Question: WordPress plugins submenu not and delete button not showing. Please see the below image in my plugins dashboard:

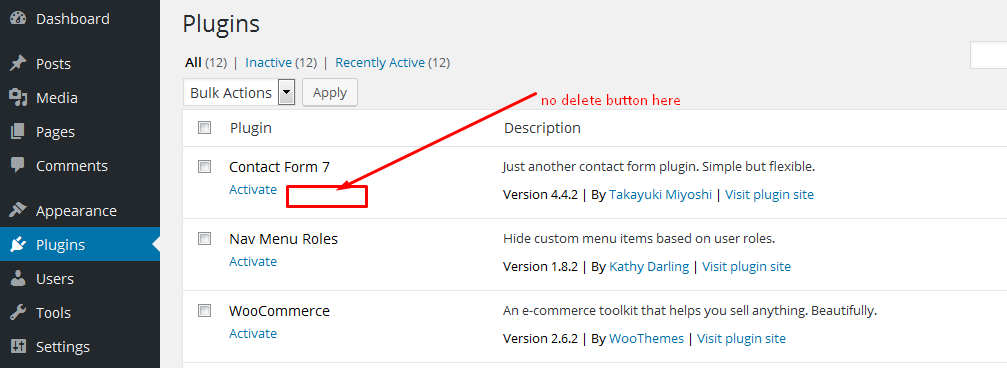
Answer: Look into your wp-config.php for 'define( 'DISALLOW_FILE_MODS', true );'. If there is anything written in that remove it.